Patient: sex M, age 51
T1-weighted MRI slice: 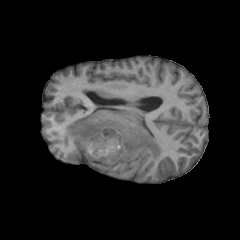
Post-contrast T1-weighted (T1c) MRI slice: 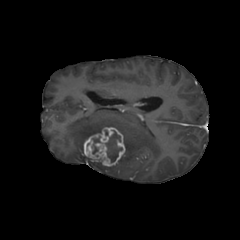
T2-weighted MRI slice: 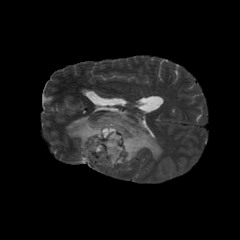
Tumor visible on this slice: yes
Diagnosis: Glioblastoma, IDH-wildtype
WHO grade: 4